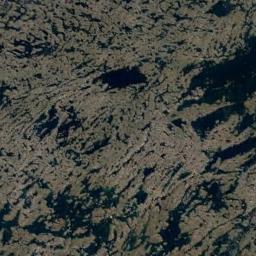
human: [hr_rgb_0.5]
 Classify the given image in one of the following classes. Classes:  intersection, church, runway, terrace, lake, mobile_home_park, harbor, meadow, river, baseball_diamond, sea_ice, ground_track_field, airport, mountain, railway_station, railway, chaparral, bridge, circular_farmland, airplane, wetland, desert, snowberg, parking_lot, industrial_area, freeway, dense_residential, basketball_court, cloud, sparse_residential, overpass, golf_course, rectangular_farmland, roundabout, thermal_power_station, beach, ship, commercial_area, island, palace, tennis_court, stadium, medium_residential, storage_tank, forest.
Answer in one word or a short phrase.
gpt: wetland